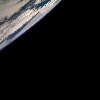
Label: space